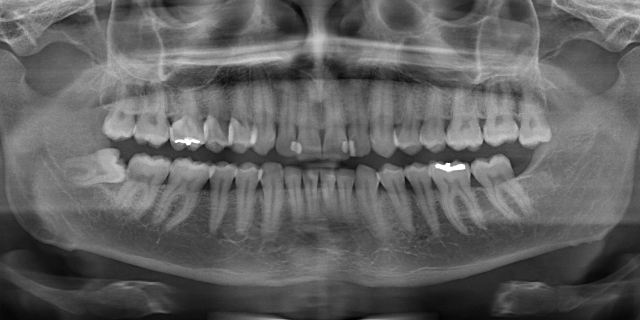
adult